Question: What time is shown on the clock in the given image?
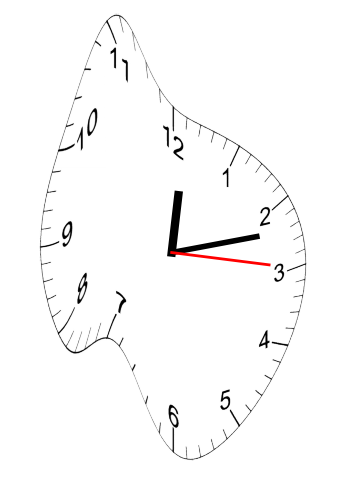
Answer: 12:12:15